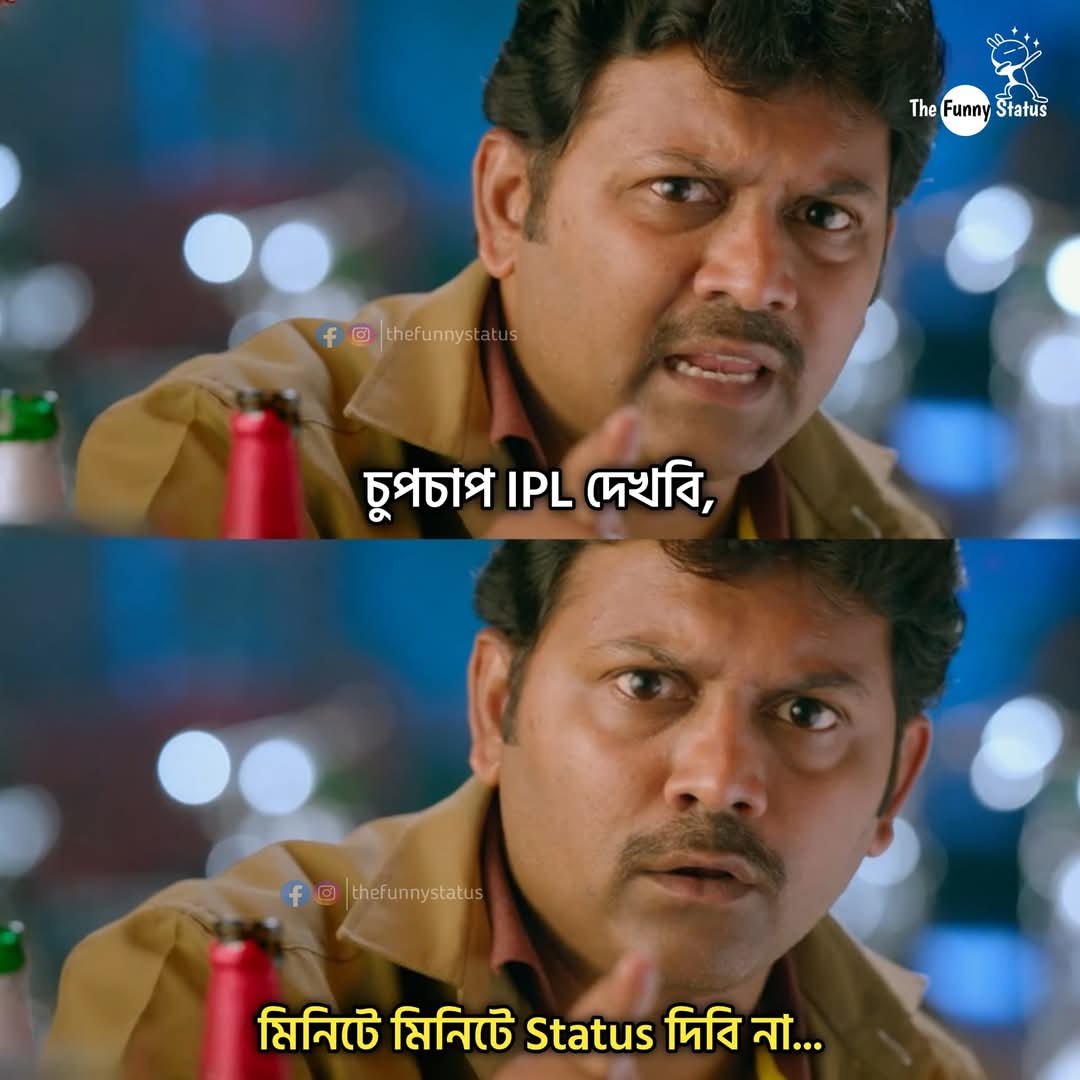
Text: চুপচাপ IPL দেখবি,
মিনিটে মিনিটে Status দিবি না...
Label: Non Hate